Question: I am facing the following problem in my current project: I want to implement something like the following:

Source: <URL>
Since I have to draw an EPG for maybe 40 Stations or more for maybe a week, my question is: Should I fill a UIScrollView with many many subviews (representing the shows) or is it better for the performance if I draw one big UIView using Quartz2D and then add it as a single subview of the UIScrollView?
Hope you could follow me,
Thanks in advance,
Christian
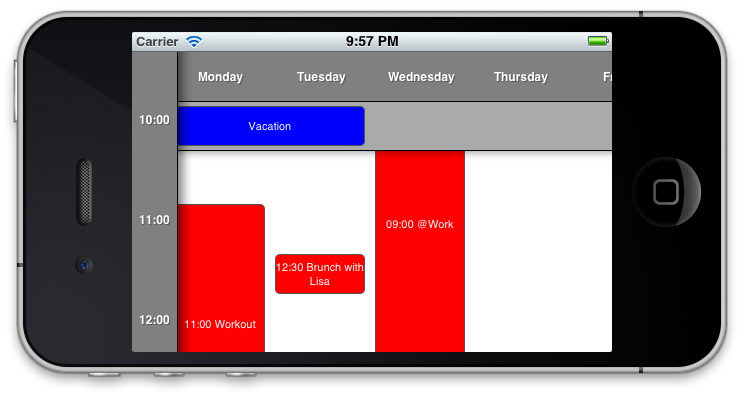
Answer: Im not sure i understand, but you can create a ViewQueue where subviews can be reused, like a :
Everytime you need a , you ask the Queue() to get an existing view. If the Queue is empty create a new UIView, if it already contains views, (re)use an existing UIView stored in the Queue.
Only if the UIView should be visible add it to screen ( retrieved from Queue), if its not visible anymore remove it from its superview and add it to the Queue.
You can then use a to show the subviews. If your scrolling you can just set the UIScrollView size to make it larger and smaller.
Hope it helps!